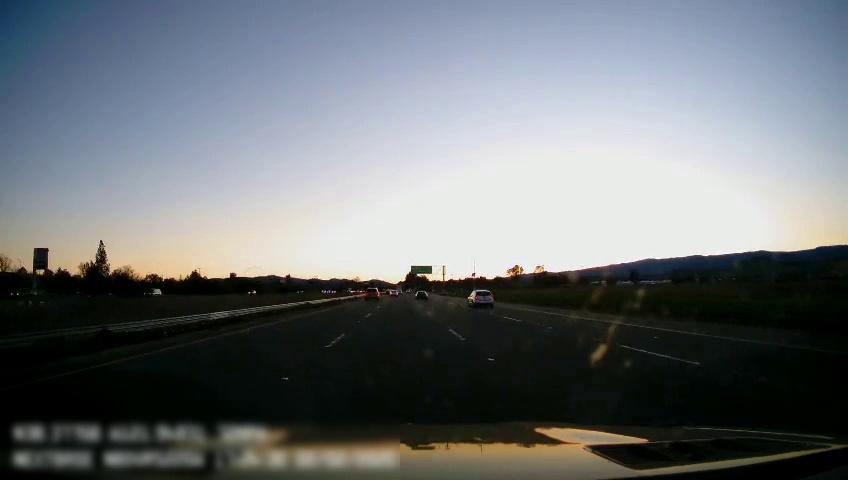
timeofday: Dusk/Dawn/Twilight
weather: Cloudy
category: Drivable Space
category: Vehicles | Car
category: Vehicles | SUV
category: Vehicles | SUV
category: Vehicles | SUV
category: Vehicles | Car
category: Vehicles | SUV
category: Lanes | Alternate Lane
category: Lanes | Current Lane
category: Lanes | Current Lane
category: Lanes | Alternate Lane
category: Lanes | Alternate Lane
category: Traffic | Signs